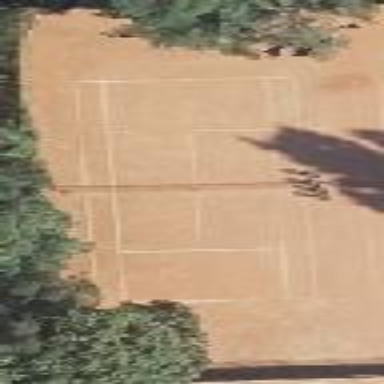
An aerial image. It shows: Clay tennis court on the leisure land pitch.